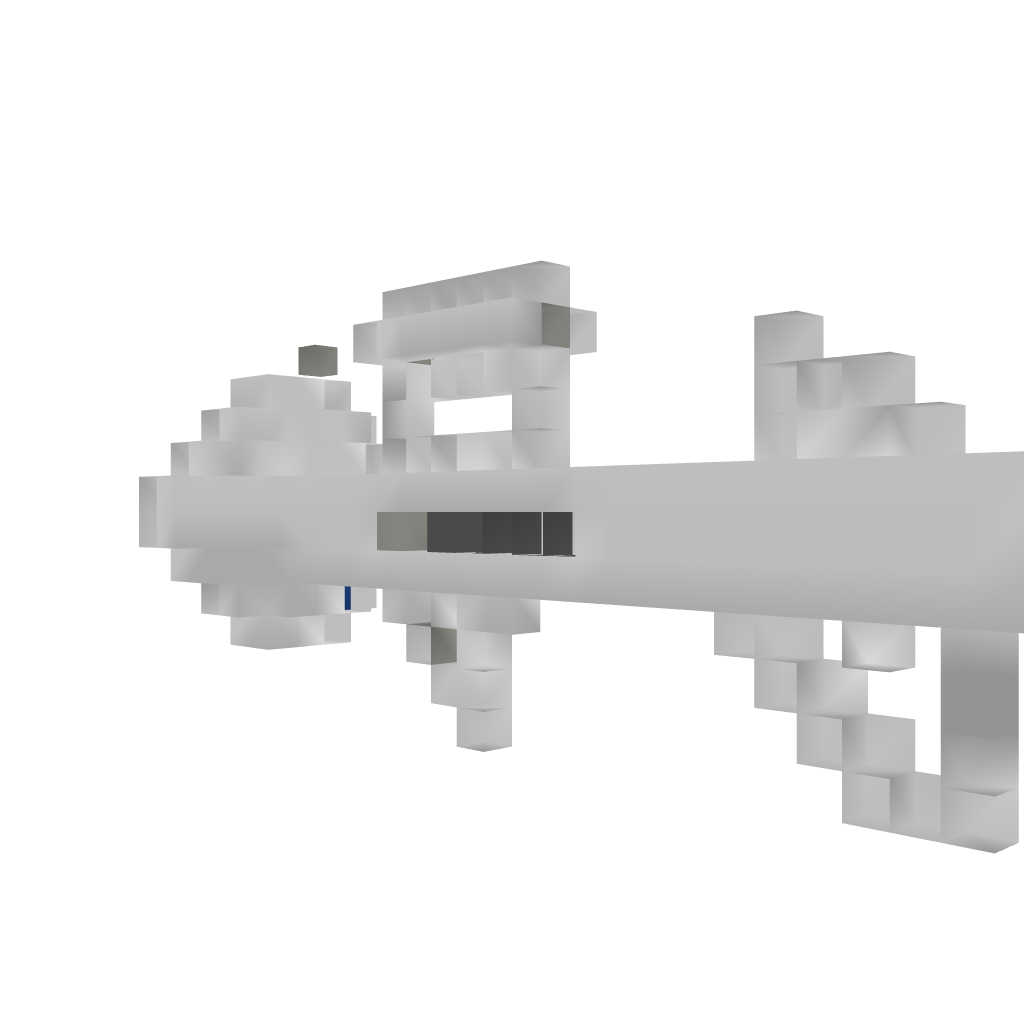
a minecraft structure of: Thunder Gun